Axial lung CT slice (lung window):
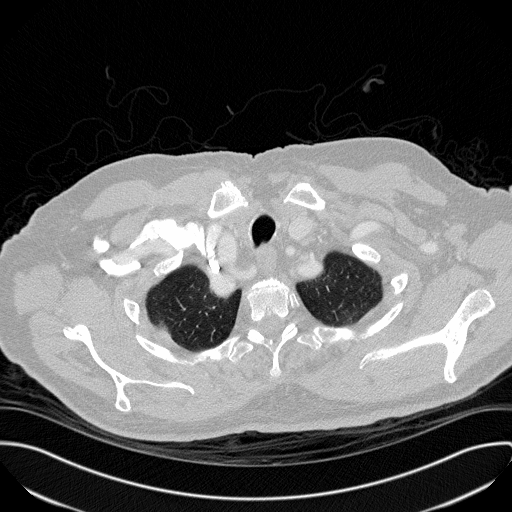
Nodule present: no